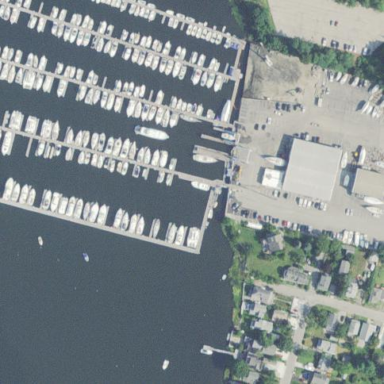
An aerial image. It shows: Marina on leisure land.